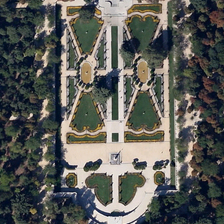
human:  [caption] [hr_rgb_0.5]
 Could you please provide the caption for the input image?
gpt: a symmetrical square which is in the groves contains some lawns with yellow edge and long oval parterre .

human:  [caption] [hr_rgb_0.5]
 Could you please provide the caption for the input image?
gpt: among trees is a symmetrical square including some lawns with yellow edge and a oval garden .

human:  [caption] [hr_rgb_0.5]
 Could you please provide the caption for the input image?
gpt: a symmetrical square which is in the groves contains some lawns with yellow edge and long oval parterre .

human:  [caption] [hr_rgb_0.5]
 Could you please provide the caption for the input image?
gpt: lush trees surrounds this smart square with meadows in it .

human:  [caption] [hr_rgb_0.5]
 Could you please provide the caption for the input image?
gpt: an almost rectangular square is surrounded by many green trees .